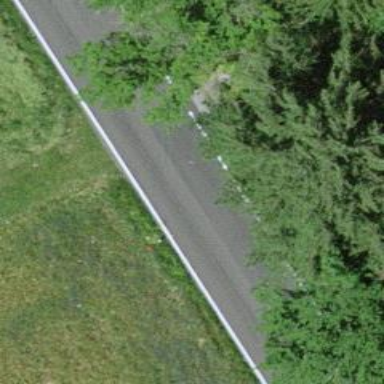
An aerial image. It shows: Secondary road with asphalt surface.